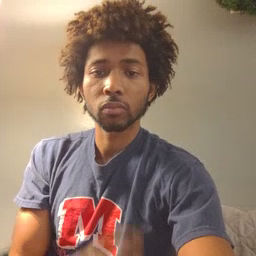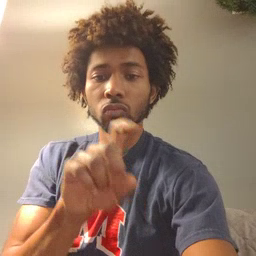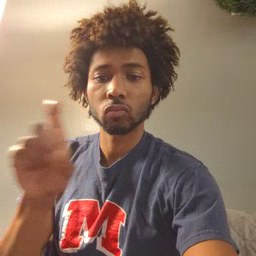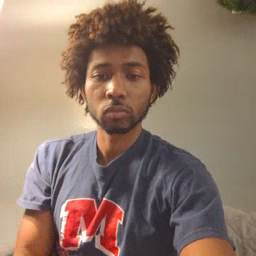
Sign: closet